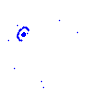
Particle: electron